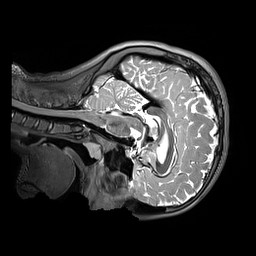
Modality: T2w
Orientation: sagittal
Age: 11
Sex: female
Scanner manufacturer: siemens
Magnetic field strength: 3 T
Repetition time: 3.2 s
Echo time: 0.408 s